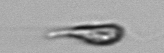
Label: Euglena